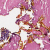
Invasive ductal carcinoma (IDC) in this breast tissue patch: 0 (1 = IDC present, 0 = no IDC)